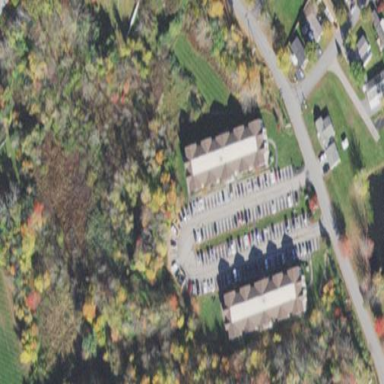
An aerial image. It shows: Paved parking area.